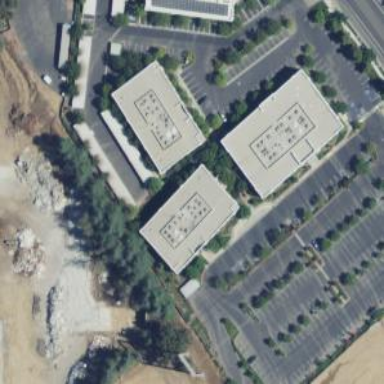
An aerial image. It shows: Commercial building.